Question: I'm creating a custom tag box that is shown in the picture for my website.

There is a search bar on the bottom of the box in which the user searches for tags.
below that there is a DIV which shows the search results recieved with ajax. i need
it's direction to be set to RTL which makes the scroll bar appear on the left side.
but as you can see in the picture there is always an extra white space on the right side although there is no margin-right set for that. the problem occurs in chrome. works fine in firefox!
I couldn't include the full code here but there is a simple example on jsfiddle: jsfiddle.net/XP3Hc/
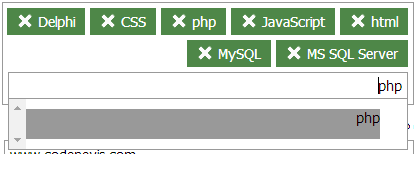
Answer: If I understand the question right and you want the space on the right removed.
Change to this:
'''
*{
margin:0;
padding:0;
}
.container{
width: 378px;
height: auto;
float: right;
margin-top: -1px;
background-color: #fff;
border: solid 1px #999;
max-height: 200px;
}
.container div{
width: 100%;
direction: rtl;
position: relative;
overflow-x: hidden;
overflow-y: scroll;
height: 30px;
background-color: #999;
}
'''
<URL>